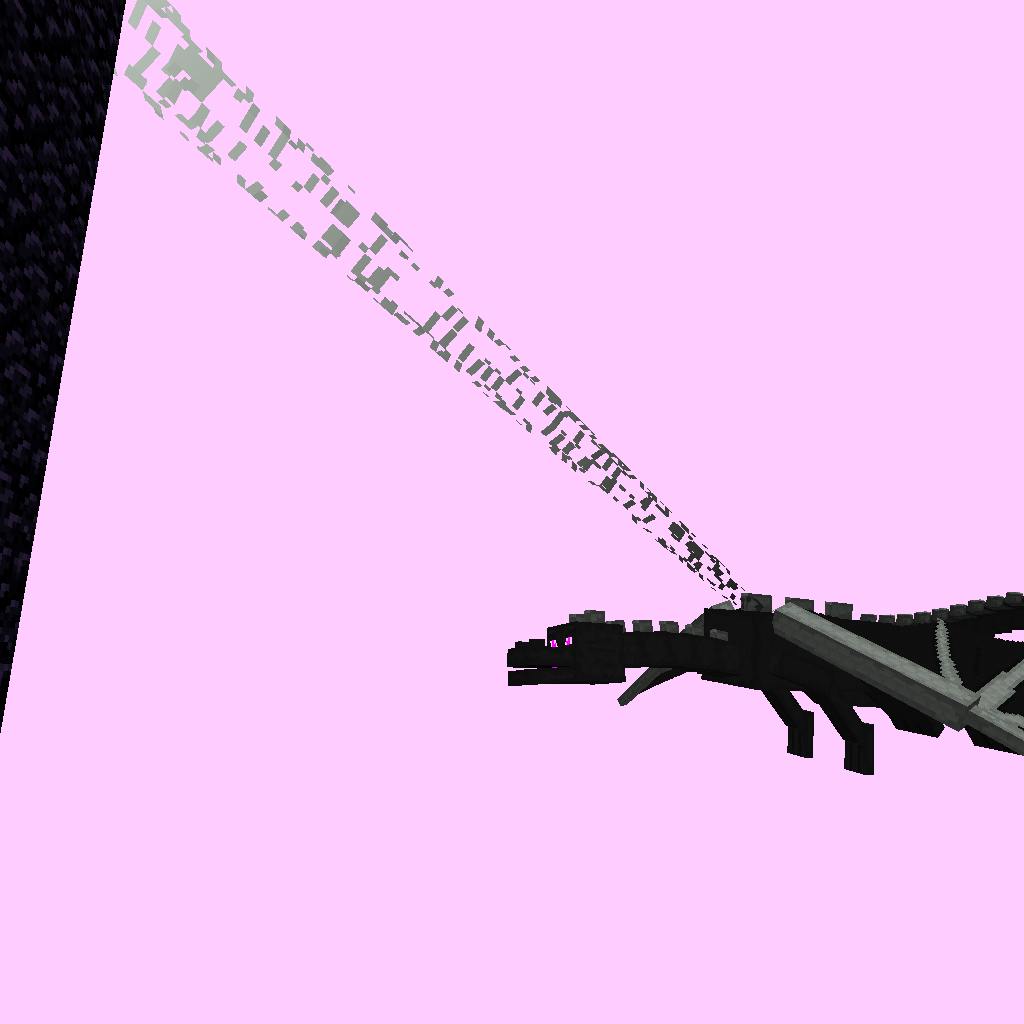
ender dragon in the end